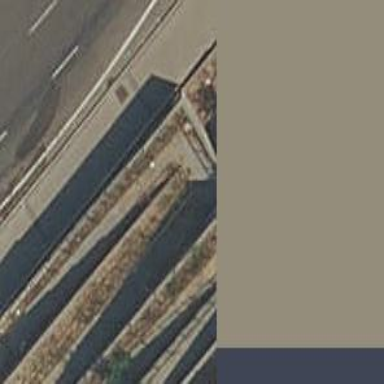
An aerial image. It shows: Retaining wall.